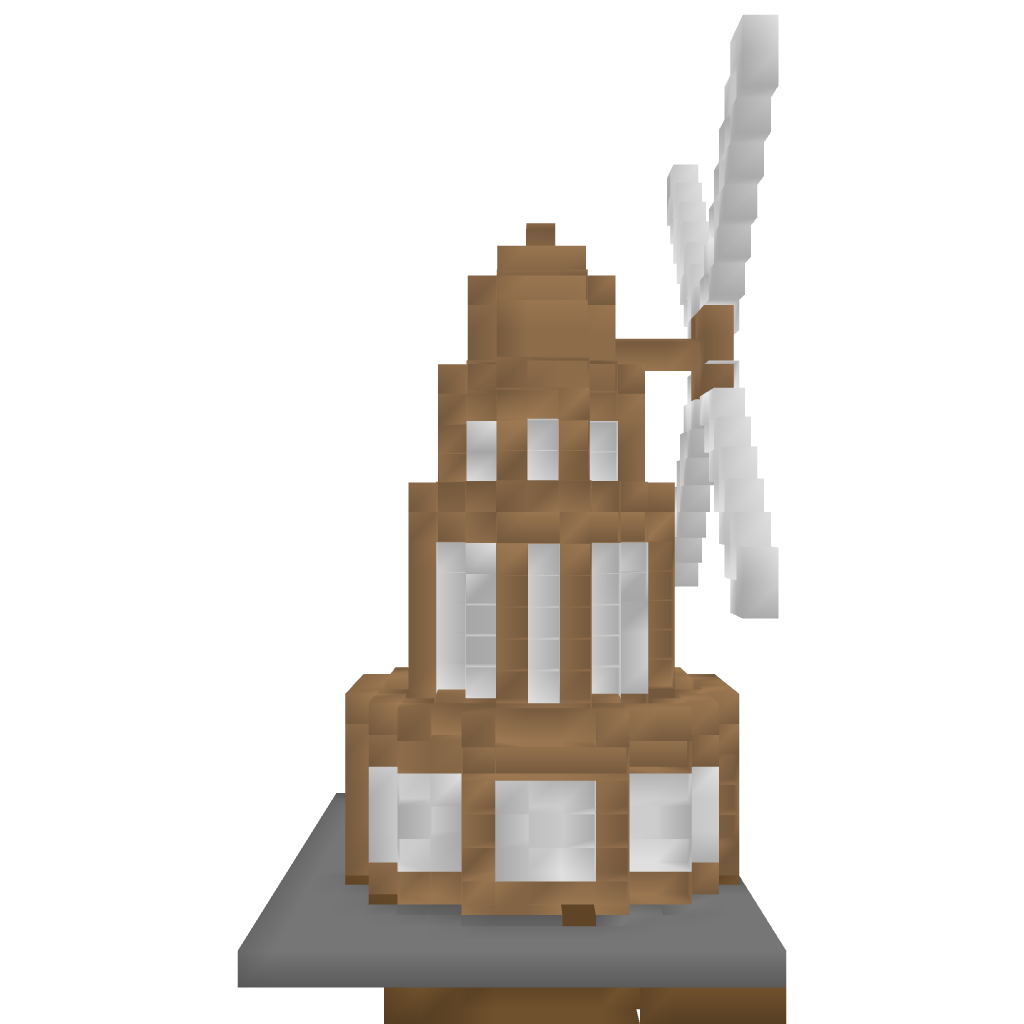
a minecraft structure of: Windmill high quality